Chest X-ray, AP view. Patient: 51 years old, sex F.
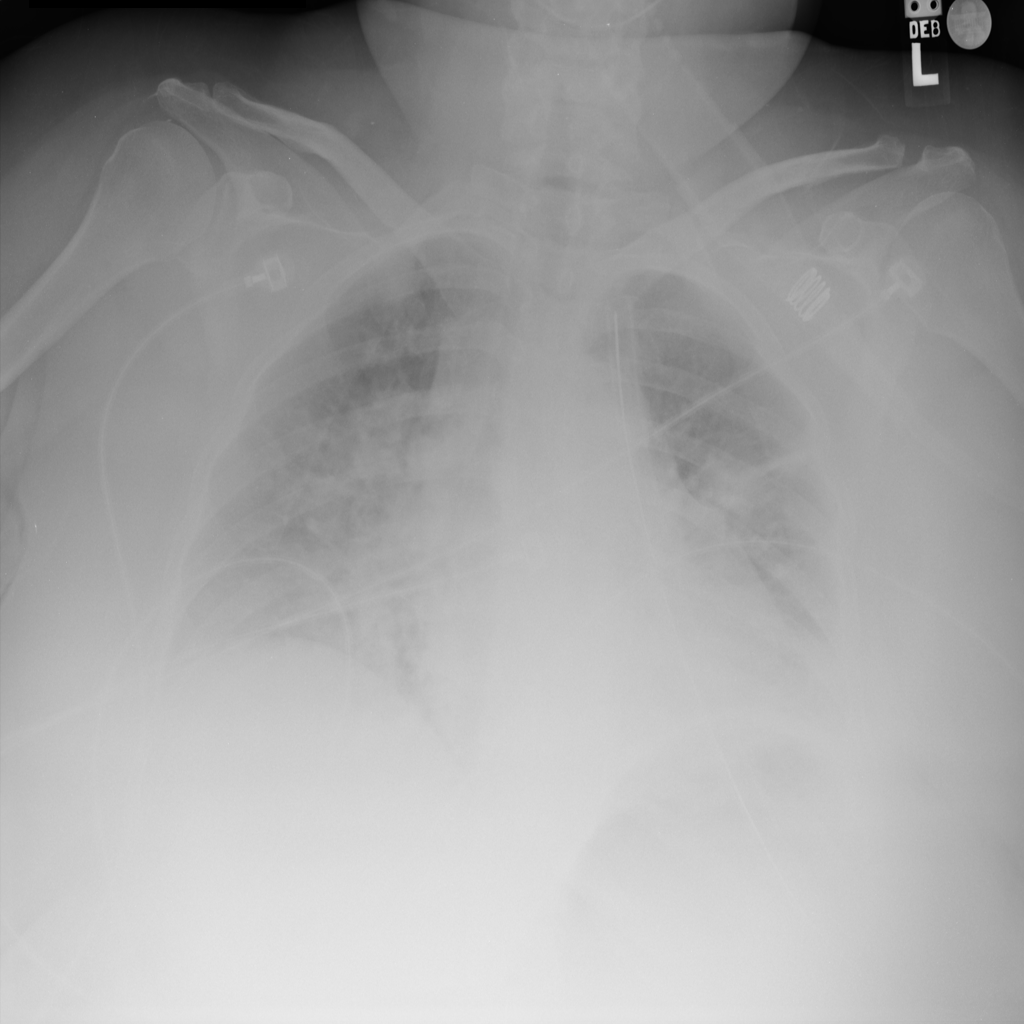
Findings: No Finding